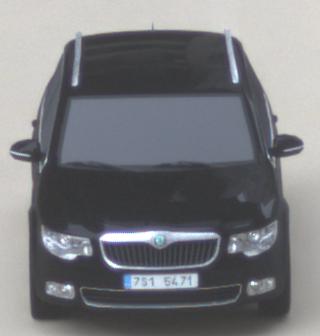
Make: Skoda
Model: Superb Combi 1.4 TSI
Detailed model: Superb (II) Combi
Model produced from: 2010/01
Model produced until: 2011/10
Doors: 5
Color: black
Road condition: dry road
Daytime: midday
Contrast: low contrast